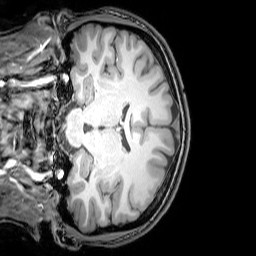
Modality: T1w
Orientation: coronal
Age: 24
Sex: male
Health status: healthy
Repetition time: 0.081 s
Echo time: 0.037 s